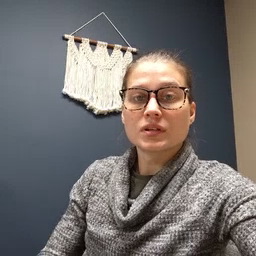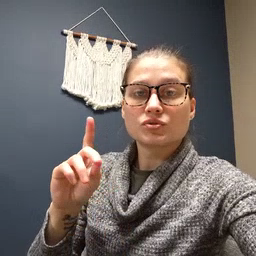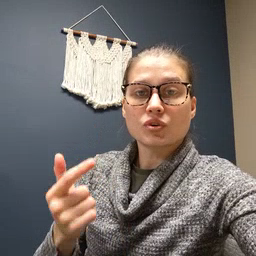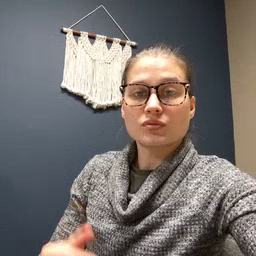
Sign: dog